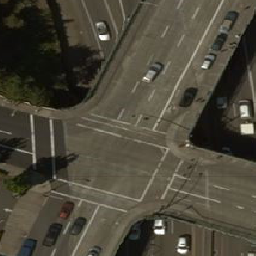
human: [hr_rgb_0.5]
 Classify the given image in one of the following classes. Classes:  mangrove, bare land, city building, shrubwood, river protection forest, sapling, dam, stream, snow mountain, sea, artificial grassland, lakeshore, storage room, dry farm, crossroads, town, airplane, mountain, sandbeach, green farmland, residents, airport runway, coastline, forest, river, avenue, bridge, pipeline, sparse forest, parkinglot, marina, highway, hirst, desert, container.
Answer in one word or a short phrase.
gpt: crossroads